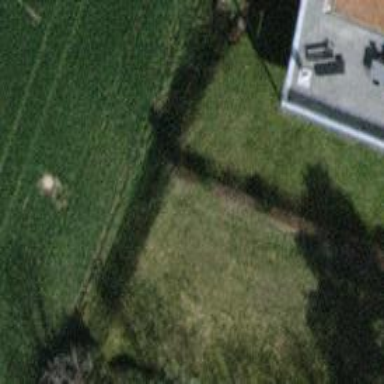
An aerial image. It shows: Hedge acting as barrier.